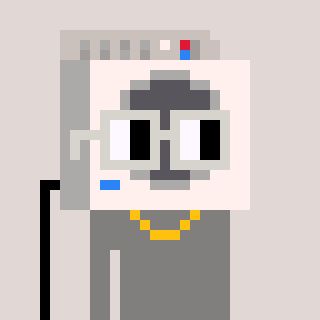
a pixel art character with square light gray glasses, a washing machine-shaped head and a bluegrey-colored body on a warm background